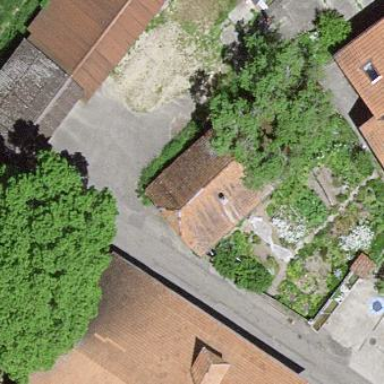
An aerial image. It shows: Barn.